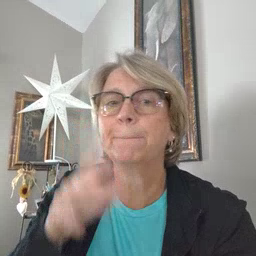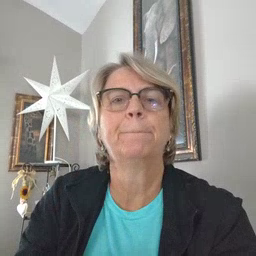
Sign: mom